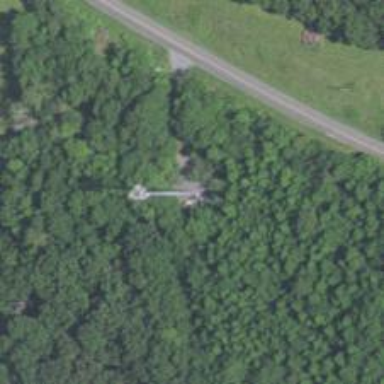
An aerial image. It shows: Communication mast tower.